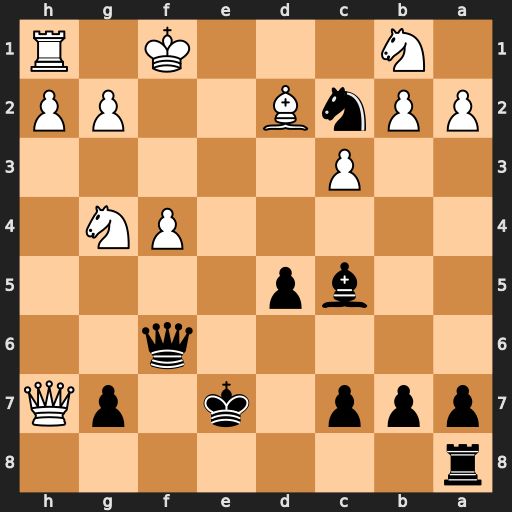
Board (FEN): r7/ppp1k1pQ/5q2/2bp4/5PN1/2P5/PPnB2PP/1N3K1R
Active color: b
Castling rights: -
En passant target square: -
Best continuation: Qa6+ c4 Qxc4+ Qd3 Qxd3#